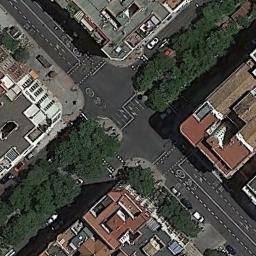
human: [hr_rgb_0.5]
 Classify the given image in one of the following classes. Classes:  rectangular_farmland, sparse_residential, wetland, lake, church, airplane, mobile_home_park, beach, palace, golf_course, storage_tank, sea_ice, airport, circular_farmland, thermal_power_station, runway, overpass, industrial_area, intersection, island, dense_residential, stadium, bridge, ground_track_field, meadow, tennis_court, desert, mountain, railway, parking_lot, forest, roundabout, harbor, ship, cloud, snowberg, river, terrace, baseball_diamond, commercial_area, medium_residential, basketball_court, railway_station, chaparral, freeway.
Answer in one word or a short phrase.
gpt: intersection